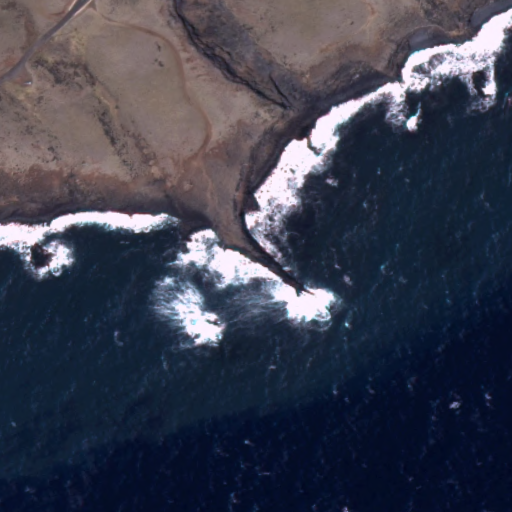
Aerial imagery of cape in Hawaii named Pākōwai containing only unknown